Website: walmart
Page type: payment
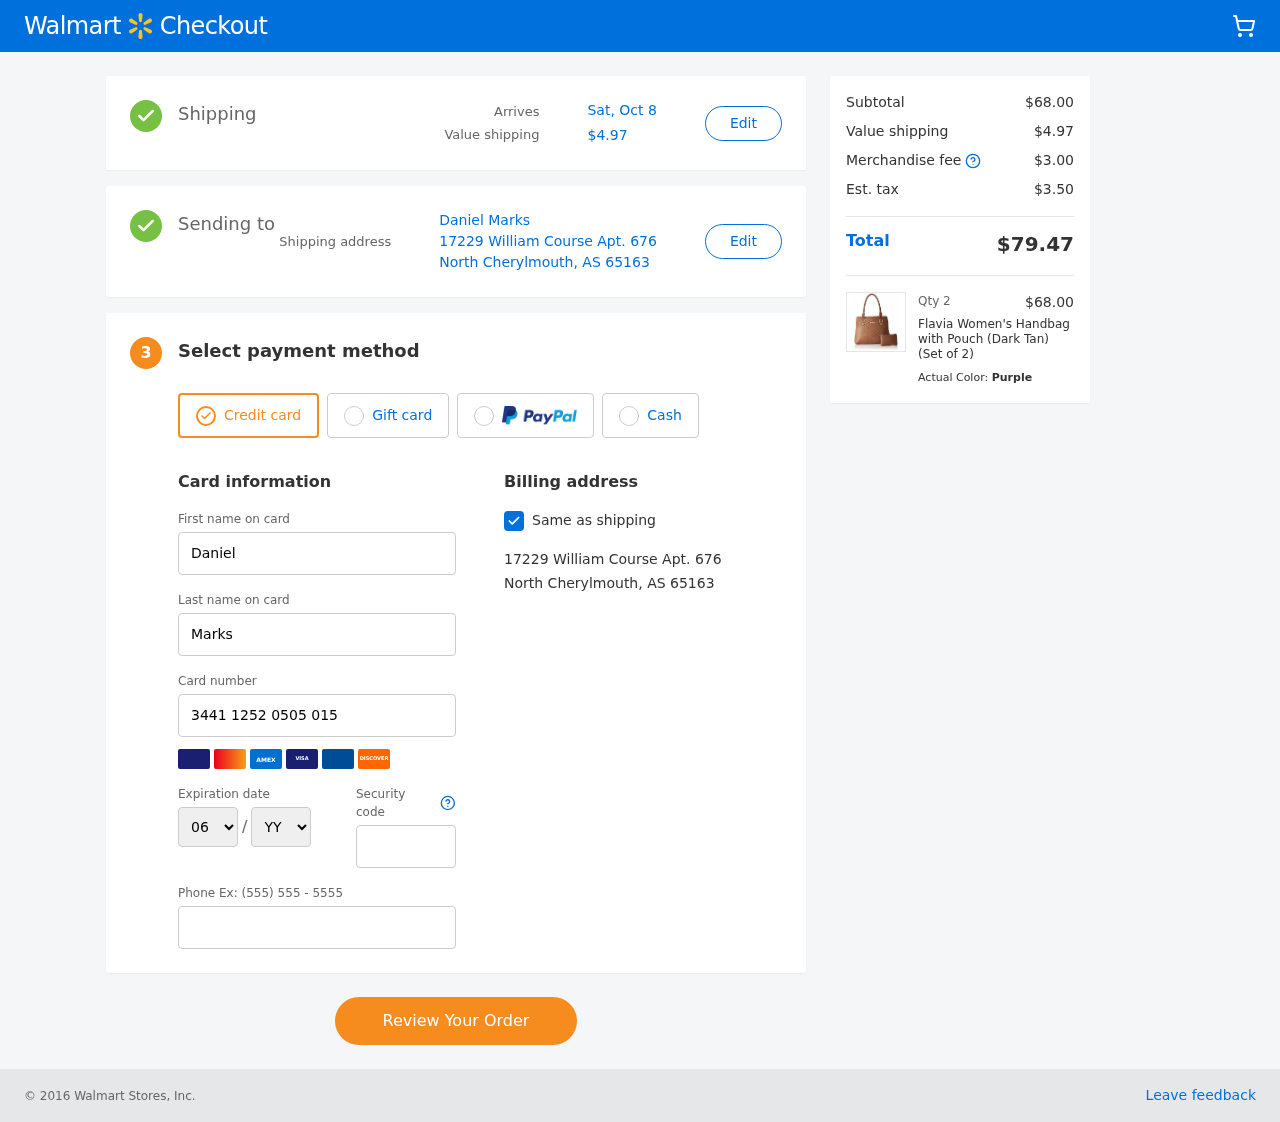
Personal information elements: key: PII_CARD_EXPIRY_MONTH
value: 06
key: PII_CARD_EXPIRY_YEAR
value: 28
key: PII_CITY_STATE_ZIP
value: North Cherylmouth, AS 65163
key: PII_FULLNAME
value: Daniel Marks
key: PII_STREET
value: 17229 William Course Apt. 676
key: PII_FIRSTNAME
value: Daniel
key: PII_LASTNAME
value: Marks
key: PII_CARD_NUMBER
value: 3441 1252 0505 015
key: PII_CARD_CVV
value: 7754
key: PII_PHONE
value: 8747474746
Product elements: key: PRODUCT1_NAME
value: Flavia Women's Handbag with Pouch (Dark Tan) (Set of 2)
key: PRODUCT1_PRICE
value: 34
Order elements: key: ORDER_DELIVERY_DATE
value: Sat, Oct 8
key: ORDER_SHIPPING_COST
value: $4.97
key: ORDER_SUBTOTAL
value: $68.00
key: ORDER_MERCHANDISE_FEE
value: $3.00
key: ORDER_TAX
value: $3.50
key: ORDER_TOTAL
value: $79.47
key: ORDER_NUM_ITEMS
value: Qty 2